Question: I am taking bitmap images from camera and store them in a List< Bitmap>.
Within the same class I can set pictureBox images directly from the list like:
'''
pictureBox1.Image = imagesToReturn[0];
'''
where imagesToReturn is a List< Bitmap>.
The problem occurs when I call this method from a different class. ('invalid parameter' error is thrown).
- - -
When I check the returned list I see they are returned correctly (Check the image below; [2] is intentionally null).
Do you guys have any idea what might be the problem or how can I solve this?
Thanks for your valuable time and help.

Here are some of the codes:
These are in the first class and work perfectly:
'''
/*These are in the first class and works perfectly.*/
public static List<Bitmap> ImagesToReturn = new List<Bitmap>();
public static void updateThumbnails(Bitmap img, int* pictureBoxIndex)
{
switch (*pictureBoxIndex)
{
case 1:
ImagesToReturn[0] = img;
pictureBox2.Image = ImagesToReturn[0];//so that I know they are stored correctly.
pictureBox2.Refresh();
break;
case 2:
ImagesToReturn[1] = img;
pictureBox3.Image = ImagesToReturn[1];
pictureBox3.Refresh();
break;
case 3:
ImagesToReturn[2] = img;
pictureBox4.Image = ImagesToReturn[2];
pictureBox4.Refresh();
break;
case 4:
ImagesToReturn[3] = img;
pictureBox5.Image = ImagesToReturn[3];
pictureBox5.Refresh();
break;
default:
break;
}
*pictureBoxIndex = 0;
img.Dispose();
}
public List<Bitmap> returnCapturedImageList()
{
return ImagesToReturn;
}
//Done button. Terminates the processes.
private void button2_Click(object sender, EventArgs e)
{
keepRunning = false; // in order to stop straming
this.DialogResult = DialogResult.OK;
}
'''
And these are at the second class:
'''
public static List<Bitmap> returnedImages = new List<Bitmap>();
private void button1_Click(object sender, EventArgs e)
{
WindowsFormsApplication6.Form2 cameraModule = new WindowsFormsApplication6.Form2();
var result = cameraModule.ShowDialog();
if (result == DialogResult.OK)
{
returnedImages = cameraModule.returnCapturedImageList()
pictureBox1.Image = returnedImages[0]; //ERROR is thrown here!
pictureBox1.Refresh();
cameraModule.DialogResult = DialogResult.Cancel;
cameraModule.Close();
}
returnedImages.Clear();
}
'''
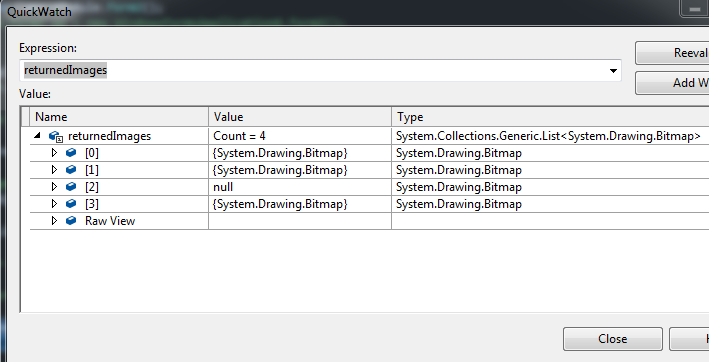
Answer: <URL>
'''
ImagesToReturn[0] = img; /*not copying or cloning*/
ImagesToReturn[1] = img;
ImagesToReturn[2] = img;
ImagesToReturn[3] = img;
'''
The statements above were not copying image to the list. It was pointing to the 'img'. In other words, when I disposed the 'img' with following command:
'''
img.Dispose();
'''
the "ImagesToReturn[n]" was pointing to the memory that has already been disposed.
The proper way to do it was as follows:
'''
ImagesToReturn[0] = new Bitmap(img); /*copying*/
ImagesToReturn[1] = new Bitmap(img);
ImagesToReturn[2] = new Bitmap(img);
'''
And that solved the issue.